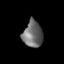
Tissue: lung
Cell type: Epithelial cells
Senescence score: 0.2115
Nuclear area (px): 509
Mean DAPI intensity: 108.68